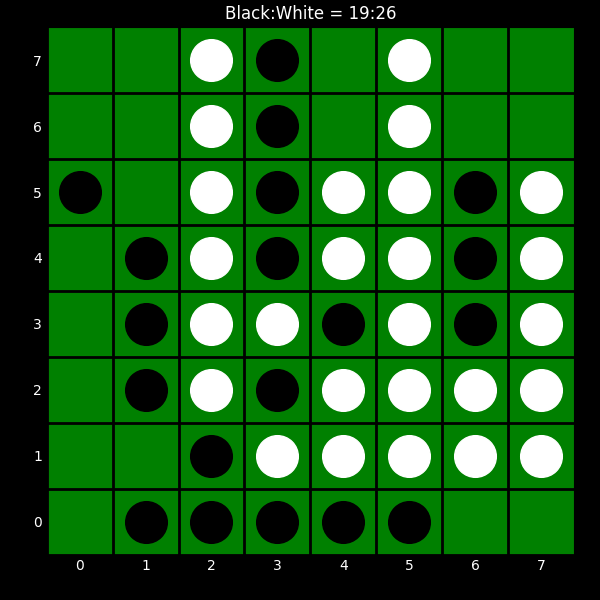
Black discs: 19
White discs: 26